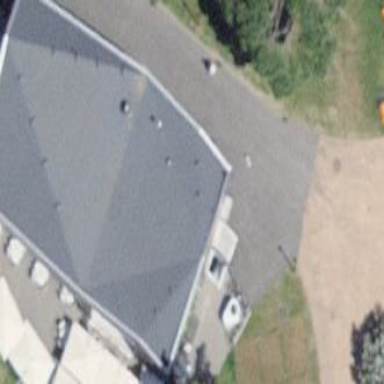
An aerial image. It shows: Restaurant in building.